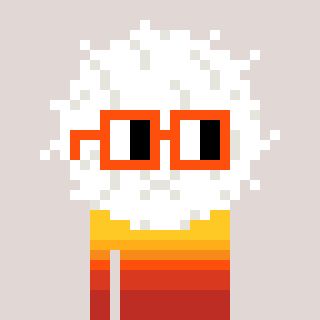
a pixel art character with square orange glasses, a cottonball-shaped head and a peachy-colored body on a warm background